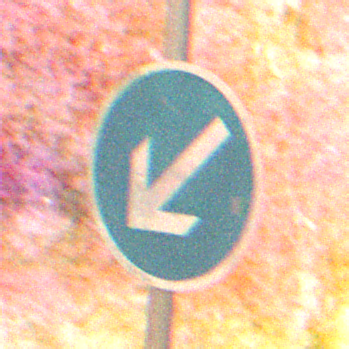
Verkehrszeichen: VorgeschriebeneVorbeifahrtLinks
Umgebung: Outdoor, Nature
Tageszeit: Night
Wetter: Clear
Licht: Natural
Jahreszeit: NotSpecified
Kontrast: LowContrast